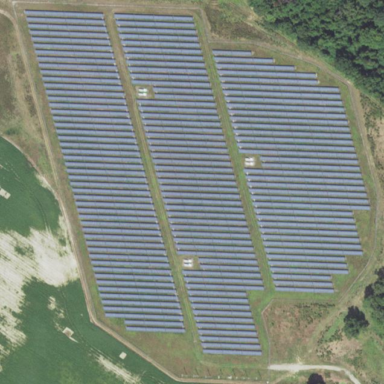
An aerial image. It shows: Solar power plant enclosed by fence.